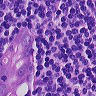
Metastatic tissue present: yes